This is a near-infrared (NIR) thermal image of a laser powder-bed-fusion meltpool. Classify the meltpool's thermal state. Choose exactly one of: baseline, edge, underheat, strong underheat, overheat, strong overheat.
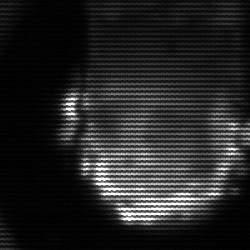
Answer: baseline